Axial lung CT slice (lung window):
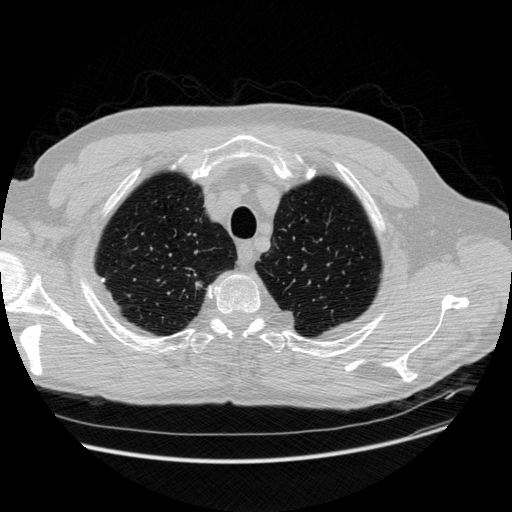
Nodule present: yes
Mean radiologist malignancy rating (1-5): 4.5